Field crop: maize
Growth stage: 1
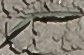
Species: sorghum